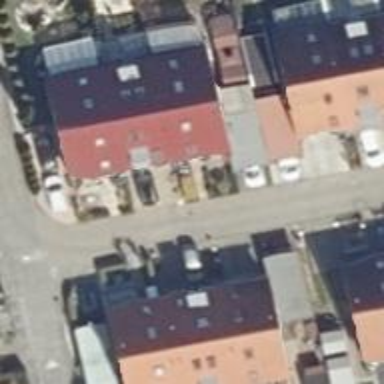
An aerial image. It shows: Living street.